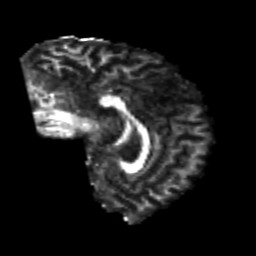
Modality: FA
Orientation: sagittal
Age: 23
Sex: male
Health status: healthy
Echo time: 0.074 s